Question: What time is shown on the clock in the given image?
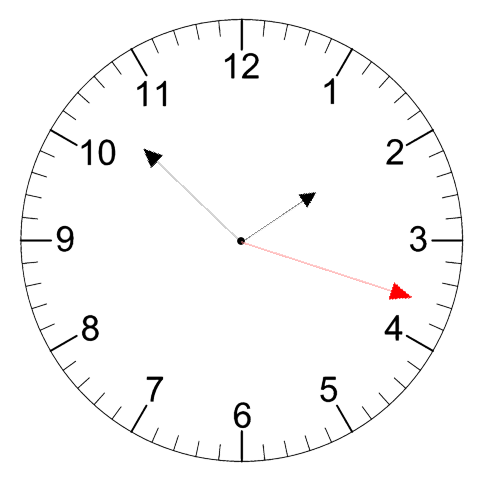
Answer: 01:52:18